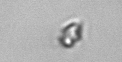
Label: Heterocapsa_rotundata